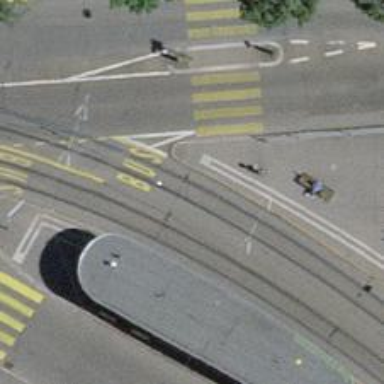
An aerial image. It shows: Tram stop with public transport connection.